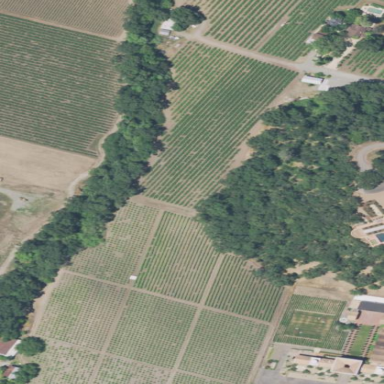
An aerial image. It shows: Vineyard where grapes are grown.